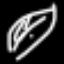
Label: leaf